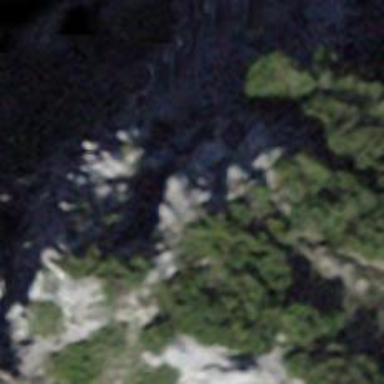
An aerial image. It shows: Cliff in nature.